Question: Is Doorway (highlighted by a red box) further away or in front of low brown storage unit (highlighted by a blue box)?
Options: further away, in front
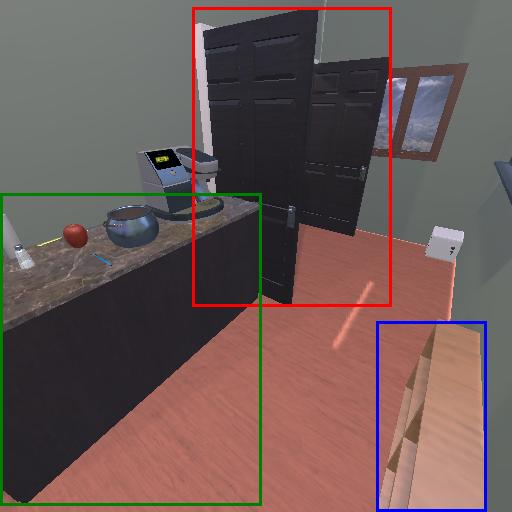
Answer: further away